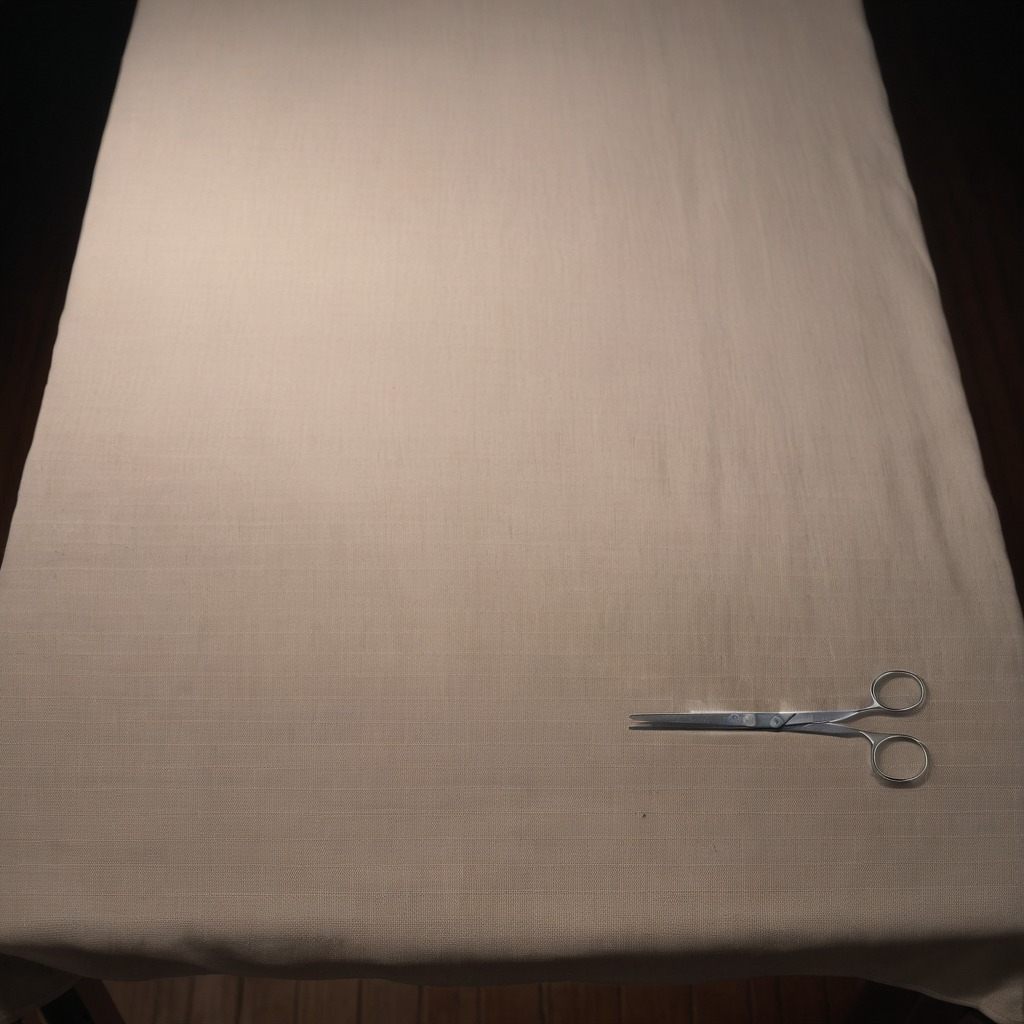
A scissor lying on a wooden table inside a workshop at night.